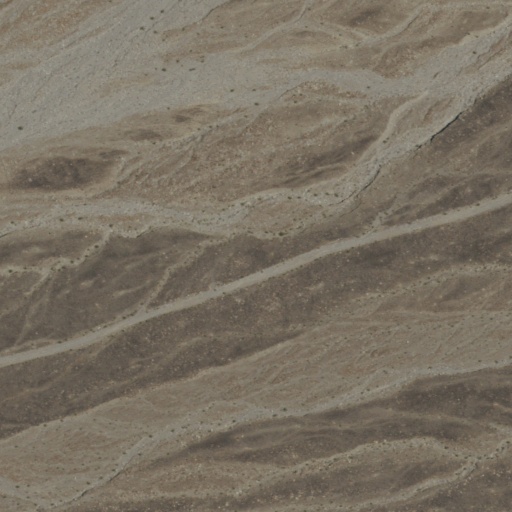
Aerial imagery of valley in California named Galena Canyon containing shrub, open development, low intensity development, and medium intensity development